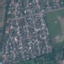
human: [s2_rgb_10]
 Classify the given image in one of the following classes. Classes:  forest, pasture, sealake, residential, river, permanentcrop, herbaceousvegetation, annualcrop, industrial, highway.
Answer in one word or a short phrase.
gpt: Residential